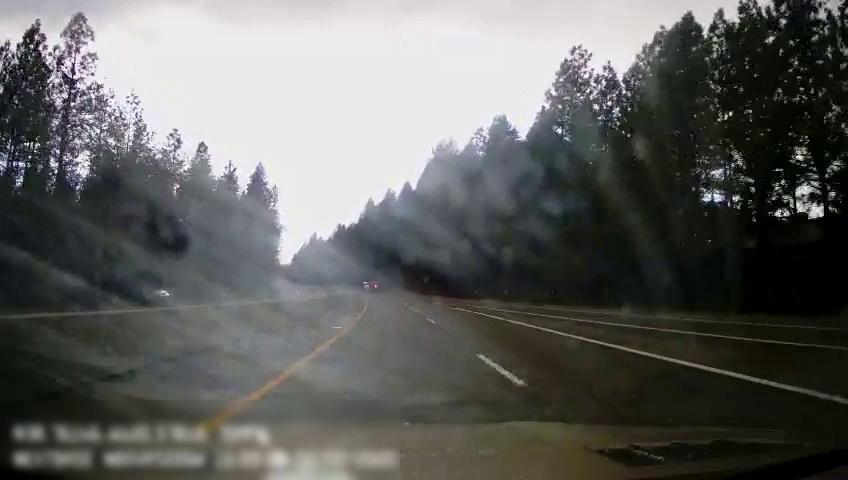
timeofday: Day
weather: Cloudy
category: Drivable Space
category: Drivable Space
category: Drivable Space
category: Vehicles | Car
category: Vehicles | Van
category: Lanes | Current Lane
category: Lanes | Current Lane
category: Lanes | Alternate Lane
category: Lanes | Alternate Lane
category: Lanes | Alternate Lane